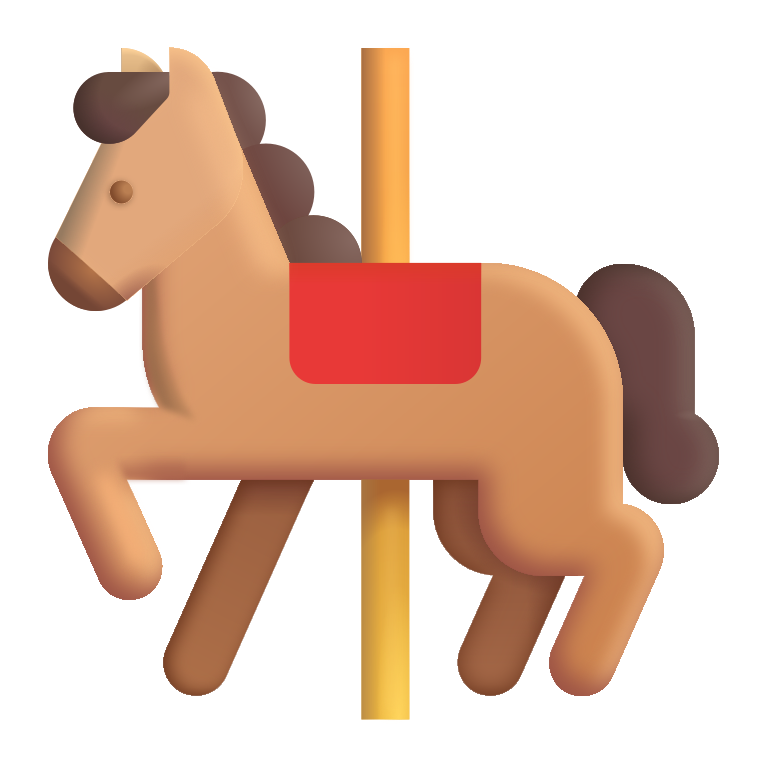
carousel horse color